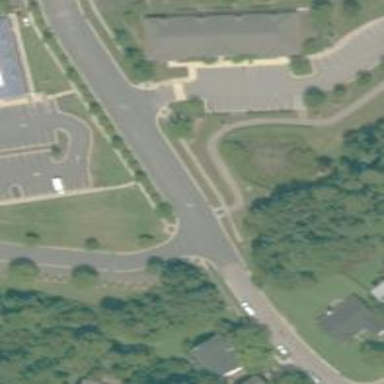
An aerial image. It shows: Asphalt path with unmarked crossing. The path intersects with another path.